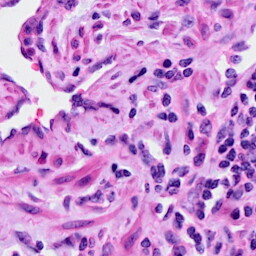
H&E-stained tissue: Cervix